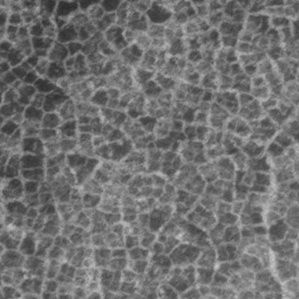
Label: frost